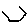
Label: hexagon